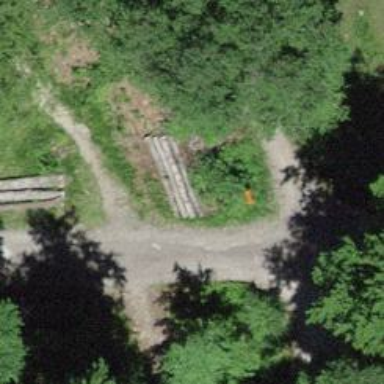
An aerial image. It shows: Aerial marker.